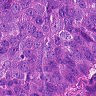
Metastatic tissue present: yes